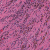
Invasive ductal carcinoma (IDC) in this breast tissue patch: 0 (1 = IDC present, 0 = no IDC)